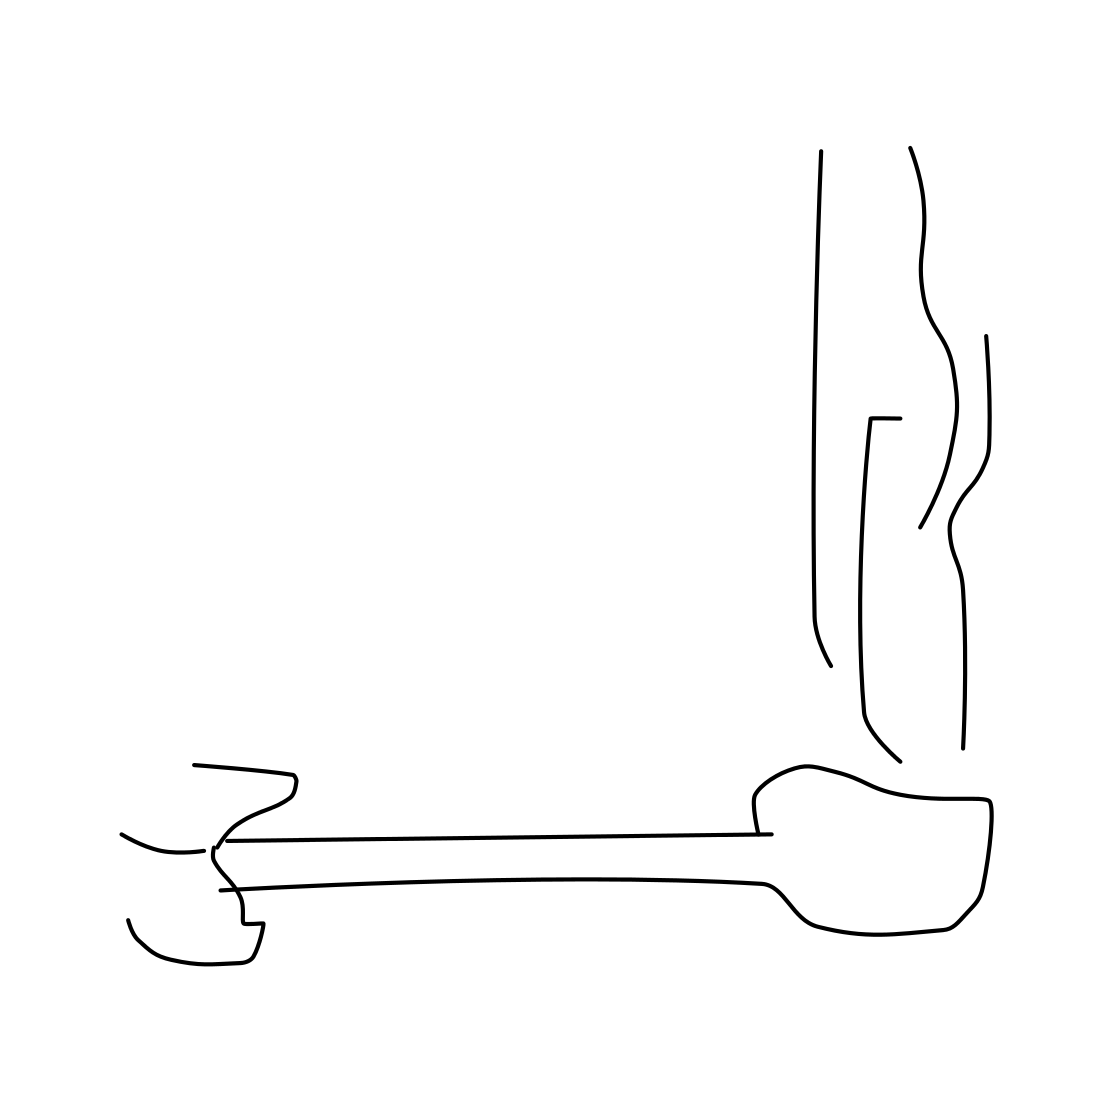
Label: pipe (for smoking)